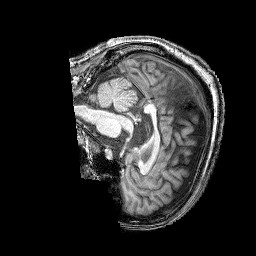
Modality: T1w
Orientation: sagittal
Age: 39
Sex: female
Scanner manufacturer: siemens
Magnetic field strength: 3 T
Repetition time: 2.25 s
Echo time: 0.00411 s